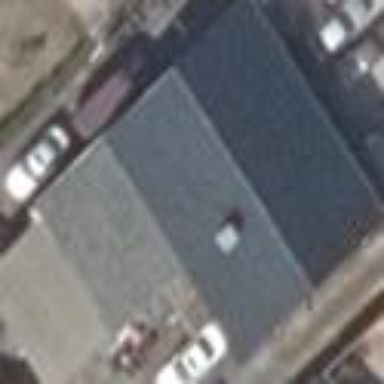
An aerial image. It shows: Building that houses car repair shop.